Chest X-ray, PA view. Patient: 57 years old, sex M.
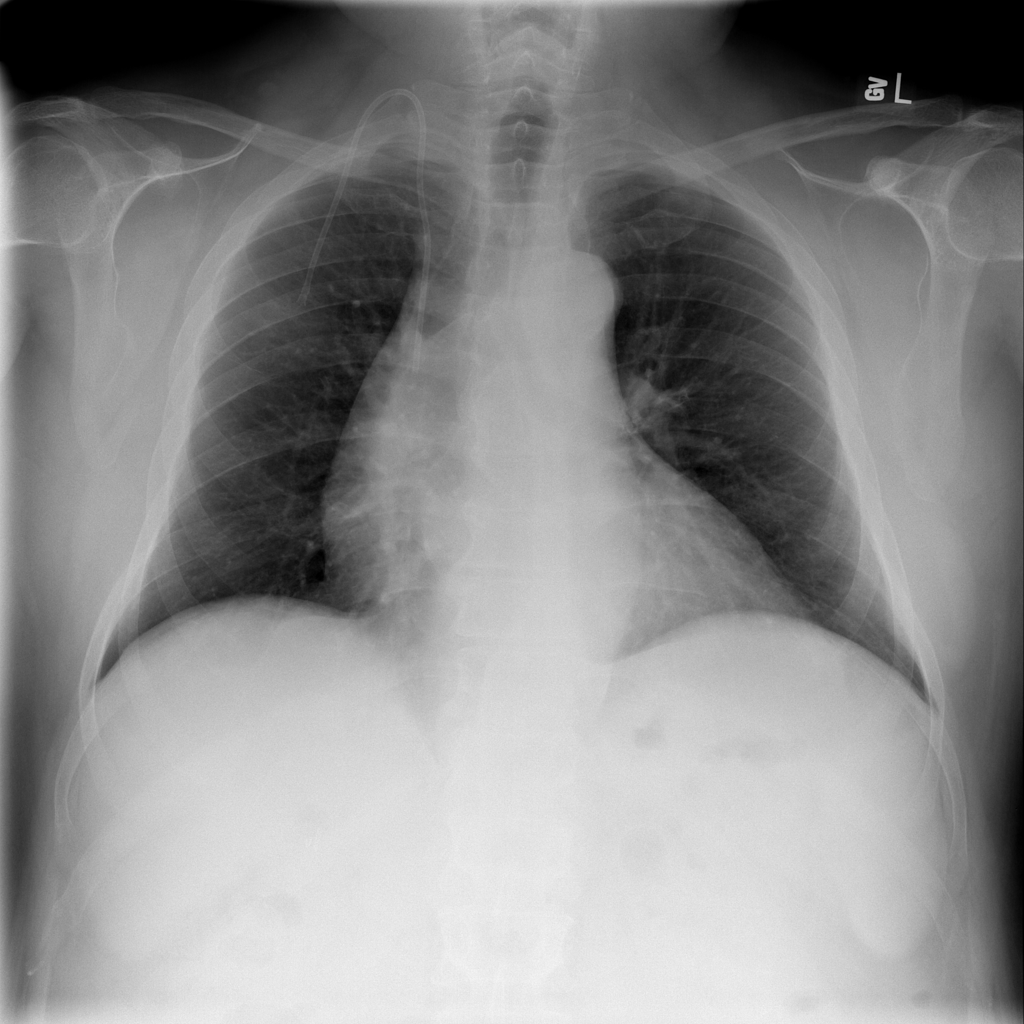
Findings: No Finding